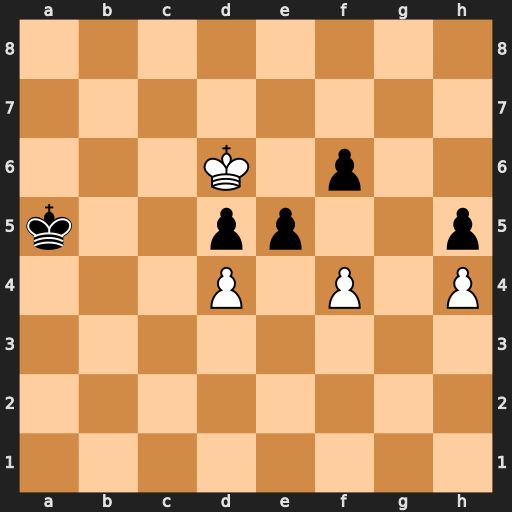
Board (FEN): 8/8/3K1p2/k2pp2p/3P1P1P/8/8/8
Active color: w
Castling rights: -
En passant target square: -
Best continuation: fxe5 fxe5 Kxe5